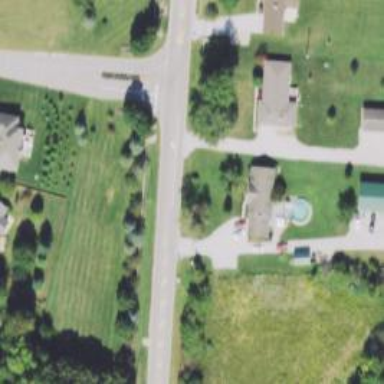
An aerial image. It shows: Driveway.